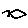
Label: fish